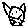
Label: cat